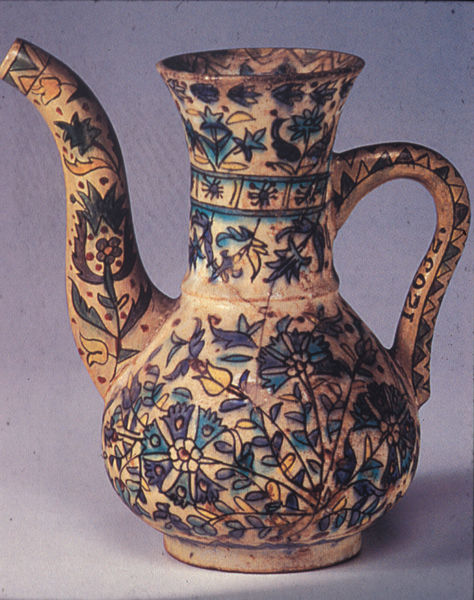
Titel: Kanne aus Kütahya,Türkei (Islam)
Künstler: unbekannt
Standort: Düsseldorf
Institution: Hetjens Museum
Schlagwörter: blau, blätter, fuß, schatten, vogel, dreieck, gelb, grün, ocker, blume, blumen, braun, bunt, hell, hintergrund, licht, orange, türkis, weiss, blüte, blüten, rot, beige, malerei, muster, ornament, alt, band, kragen, sockel, hals, zweige, pflanze, pflanzen, amphore, henkel, kanne, keramik, krug, ton, vase, farbig, schrift, schnabel, warm, hellbraun, risse, farbe, lila, violett, tulpen, handarbeit, datum, zahlen, ziffern, dekor, floral, ornamente, verzierung, streifen, bauch, bemalt, foto, fotografie, photographie, tulpe, griff, stiele, gefäß, offen, blumenmuster, porzellan, gemalt, orient, orientalisch, mohnblumen, asien, geschirr, sterne, nelke, photo, zickzack, karaffe, öffnung, türkisch, zahl, ziffer, farbfoto, schnute, griechenland, teekanne, steingut, mediterran, kornblume, nummeriert, bemalung, fotographie, dreiecke, kunsthandwerk, objekt, hänkel, glasiert, glasur, islam, persien, türkei, behälter, gebrannt, verziehrt, verzierungen, nummer, bauchig, motive, tülle, ausguss, riss, milchkanne, muslimisch, handbemalt, ausgus, blumendekor, fußt, hnekel, weingefäss, emaille, keramikmalerei, blumenmuser, 12632, 12032, #keramik